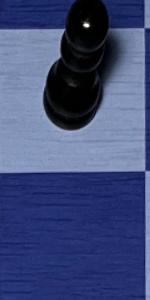
Label: Empty